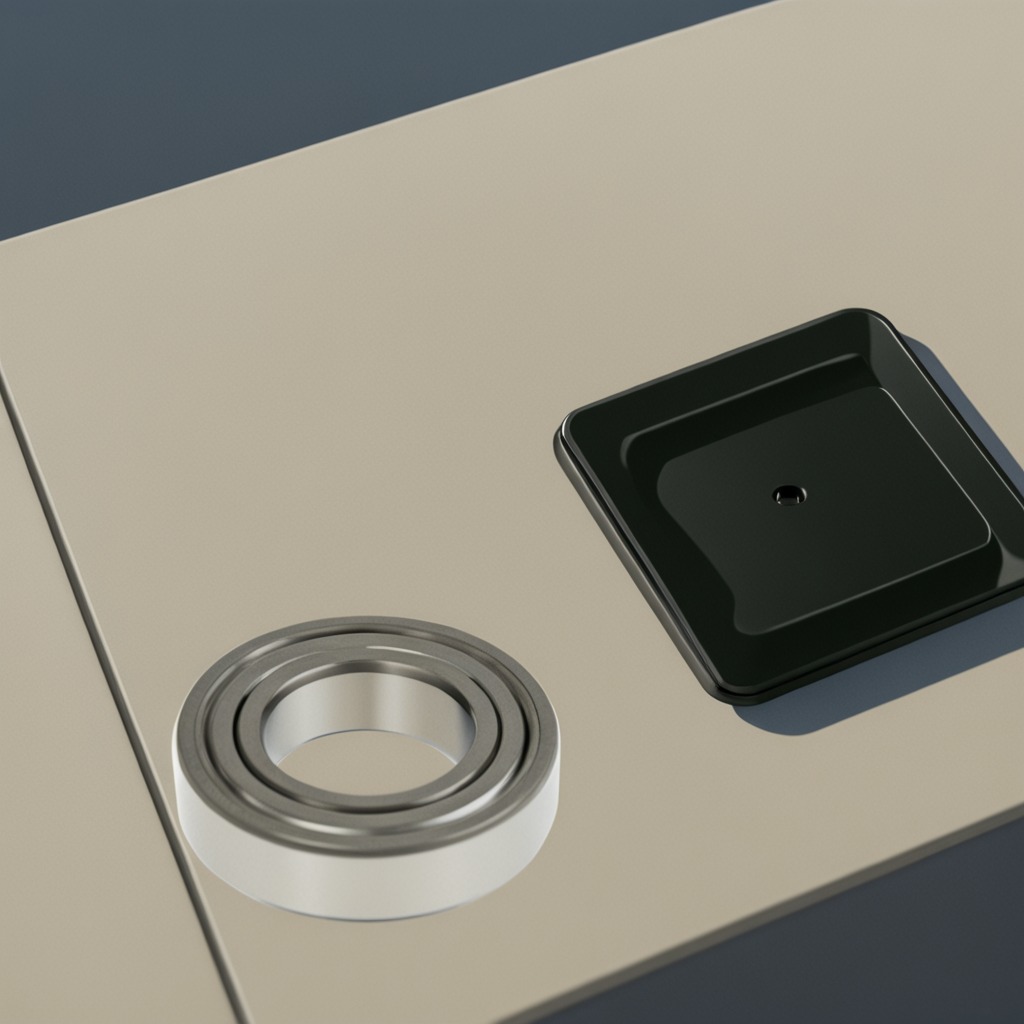
A metal ball bearing is lying on the textured surface of a clean utility table in a temporary outdoor tool station afternoon light present textured surface.